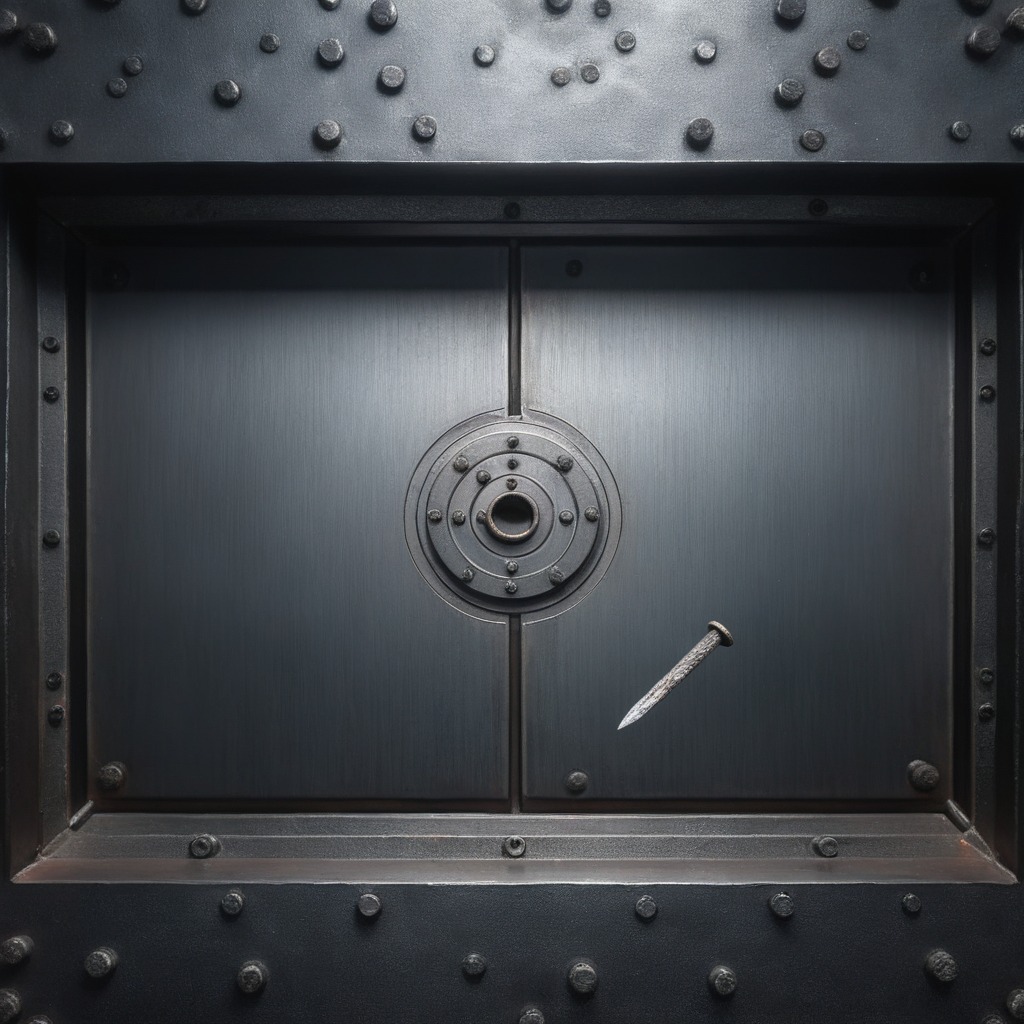
A iron nail is lying on the cold steel table in a mining workshop.